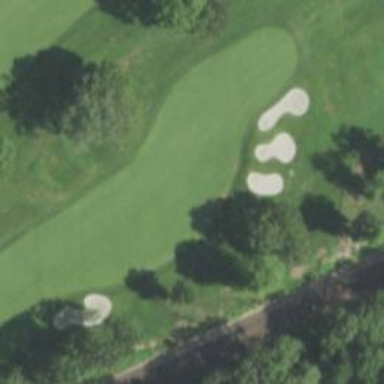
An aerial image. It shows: Golf tee.